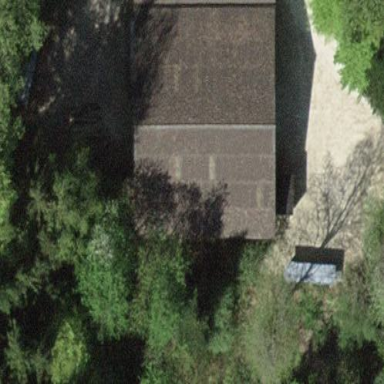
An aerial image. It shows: Cabin.